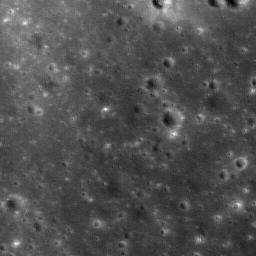
Host type: background_regolith
Lunar coordinates: latitude nan, longitude nan